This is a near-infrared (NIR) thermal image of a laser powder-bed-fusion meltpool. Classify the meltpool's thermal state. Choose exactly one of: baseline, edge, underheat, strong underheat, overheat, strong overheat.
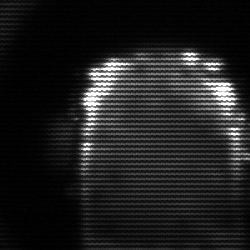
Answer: baseline